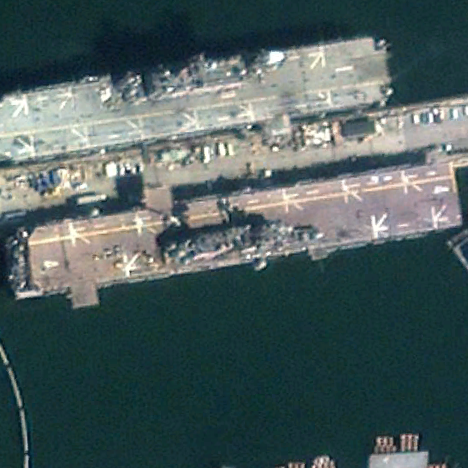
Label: assault